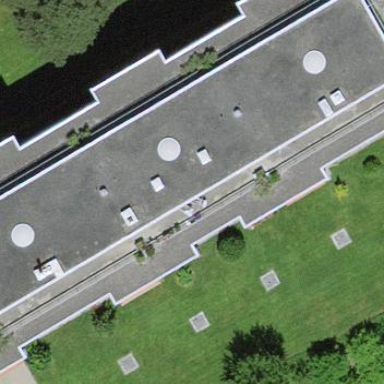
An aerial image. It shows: Building with apartments and flat roof.